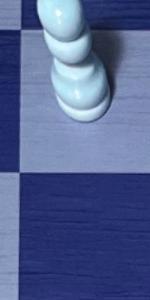
Label: Empty